Interaction volume radius: 10 \u00c5
Interaction volume height: 10 \u00c5
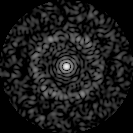
Disorder parameter: 0.8192